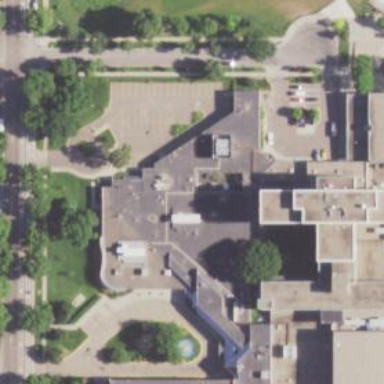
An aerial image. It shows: Hospital providing healthcare services.